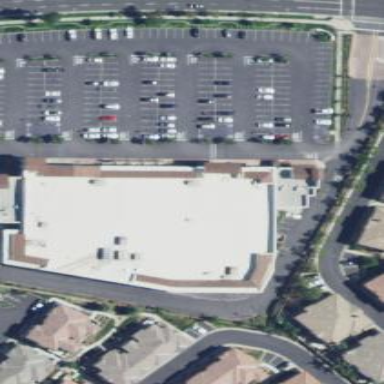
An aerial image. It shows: Retail building.